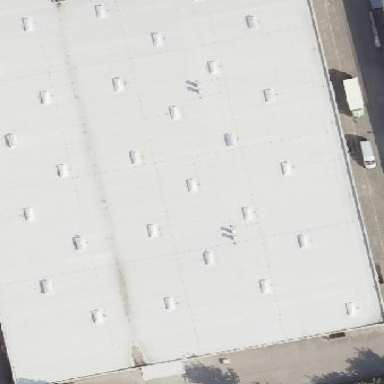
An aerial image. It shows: Commercial building.